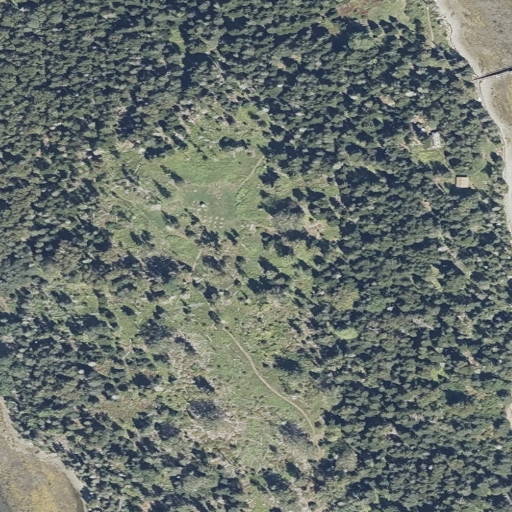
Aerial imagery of island in Maine named Warren Island containing evergreen forest, grassland, mixed forest, herbaceous wetlands, and open water